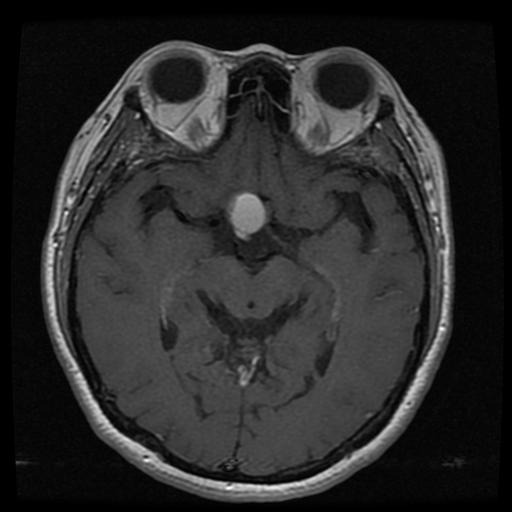
Label: pituitary